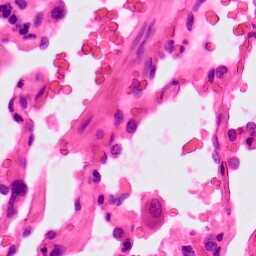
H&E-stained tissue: Lung